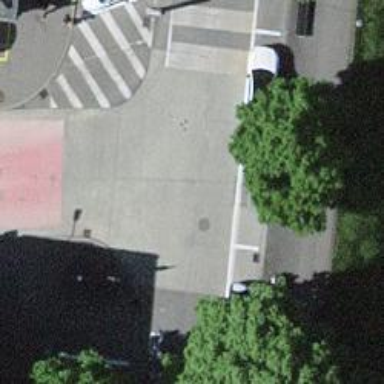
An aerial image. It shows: Asphalt road designated as living street.